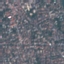
Land use / land cover: Residential